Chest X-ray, PA view. Patient: 22 years old, sex F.
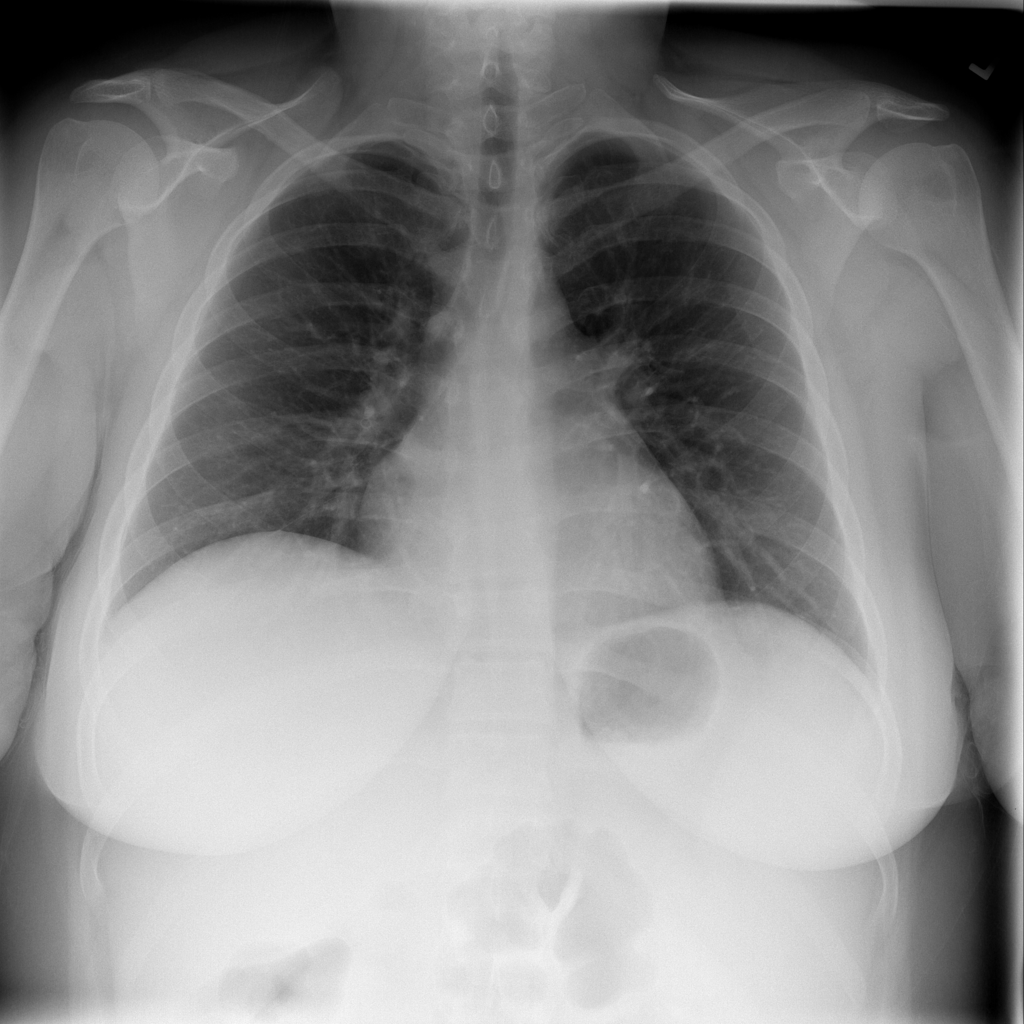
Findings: No Finding